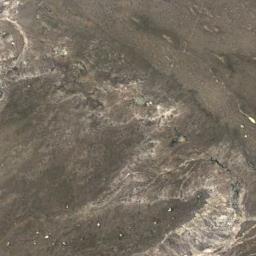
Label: desert